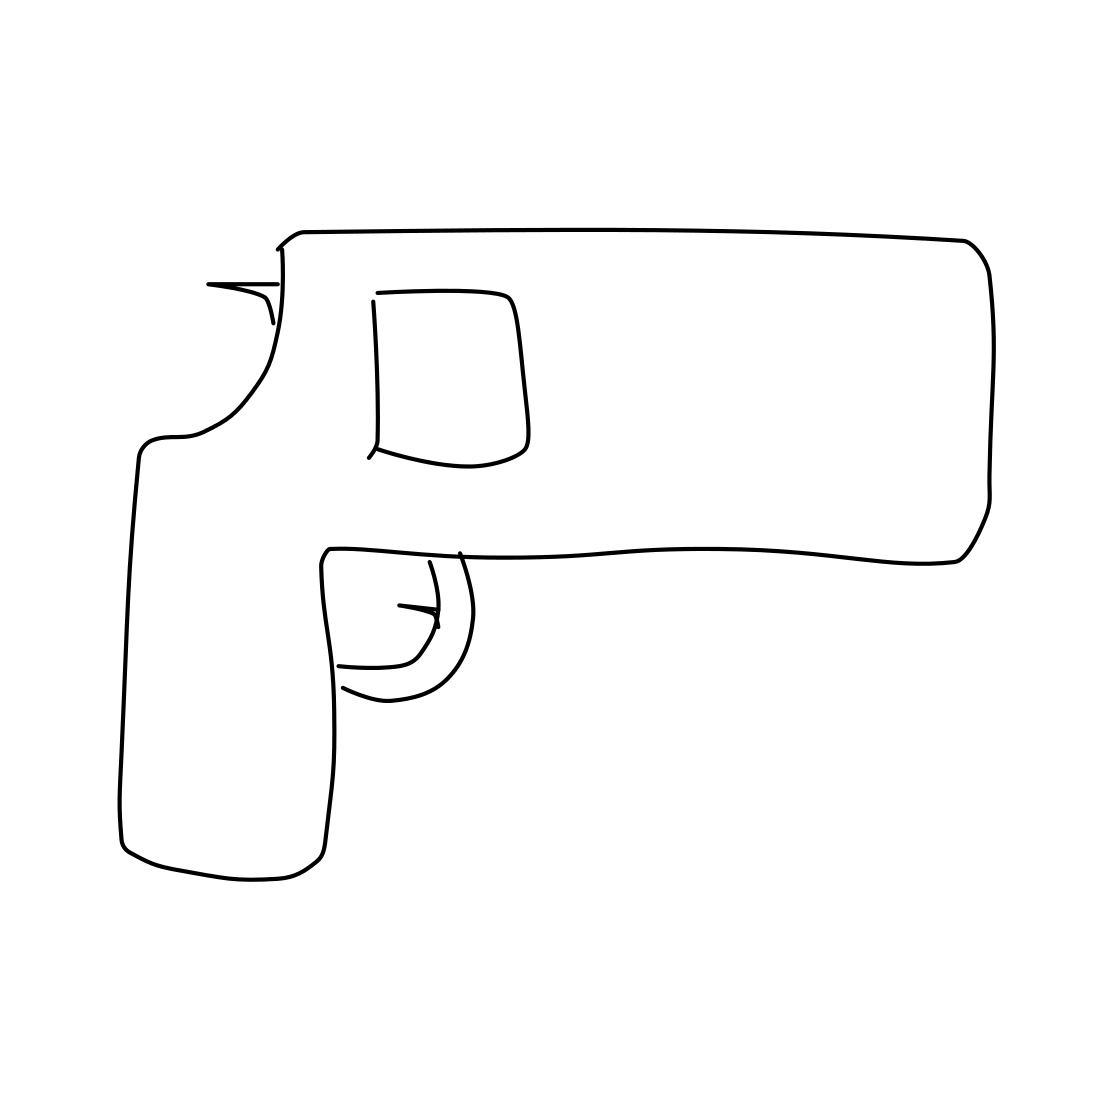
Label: revolver